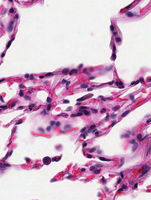
Tumor epithelial tissue: no
Tumor-associated stroma tissue: no
Normal tissue: yes